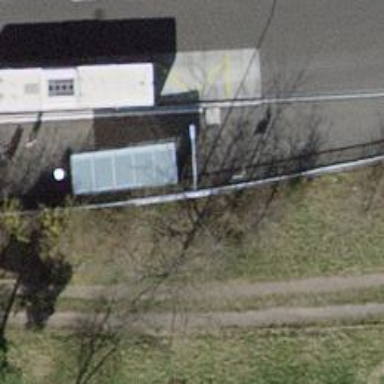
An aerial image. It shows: Bench.